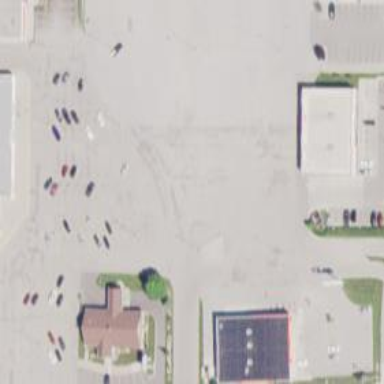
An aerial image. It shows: Parking area.